Question: Is there a way to smooth the jagged edges of a transformed (translated and rotated) BufferedImage?
A zoomed in view of a test image:

(Note that this is not the actual BufferedImage that will be used, only for demonstrating here).
Bilinear interpolation, quality rendering and on antialiasing RenderHints have been used, but the antialiasing only appears to work for Java drawn shapes. Clearly the white background and the black edges of the shape are not blended together like the interpolation of the grey and black.
What I want be achieved with a 1px transparent border around the image and let the interpolation do the work, but this feels redundant. Is there not a better way to do this?
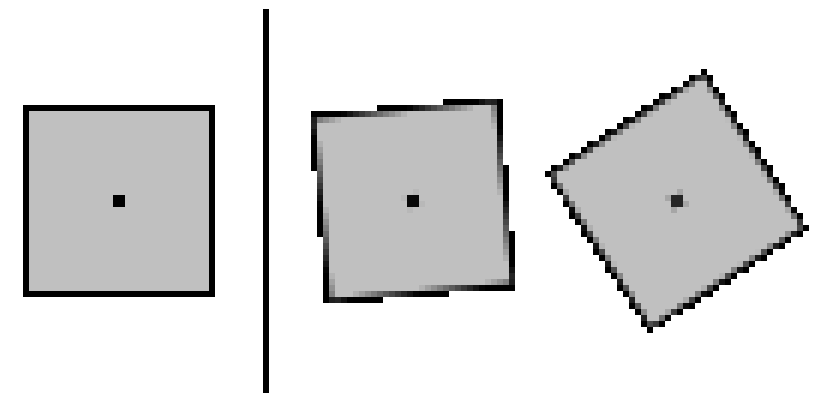
Answer: Yes, it's a known issue, but it's possible to work around this, using a clever trick I once found in <URL>:
> It is true that Sun's Java 2D implementation does not automatically antialias image edges when rendering with Graphics.drawImage(). However, there is a simple workaround: use TexturePaint and render a transformed/antialiased fillRect().
This is the code I use, adapted from the code in his blog:
'''
// For multiples of 90 degrees, use the much faster drawImage approach
boolean fast = ((Math.abs(Math.toDegrees(angle)) % 90) == 0.0);
int w = source.getWidth();
int h = source.getHeight();
// Compute new width and height
double sin = Math.abs(Math.sin(angle));
double cos = Math.abs(Math.cos(angle));
int newW = (int) Math.floor(w * cos + h * sin);
int newH = (int) Math.floor(h * cos + w * sin);
// Create destination image for painting onto
BufferedImage dest = new BufferedImage(newW, newH, BufferedImage.TYPE_INT_ARGB);
// Set up transformation around center
AffineTransform transform = AffineTransform.getTranslateInstance((newW - w) / 2.0, (newH - h) / 2.0);
transform.rotate(angle, w / 2.0, h / 2.0);
Graphics2D g = dest.createGraphics();
try {
g.transform(transform);
if (!fast) {
// Max quality
g.setRenderingHint(RenderingHints.KEY_ALPHA_INTERPOLATION,
RenderingHints.VALUE_ALPHA_INTERPOLATION_QUALITY);
g.setRenderingHint(RenderingHints.KEY_INTERPOLATION,
RenderingHints.VALUE_INTERPOLATION_BILINEAR);
g.setRenderingHint(RenderingHints.KEY_ANTIALIASING,
RenderingHints.VALUE_ANTIALIAS_ON);
// Here's the trick:
g.setPaint(new TexturePaint(source,
new Rectangle2D.Float(0, 0, source.getWidth(), source.getHeight())));
g.fillRect(0, 0, source.getWidth(), source.getHeight());
}
else {
// Multiple of 90 degrees:
g.drawImage(source, 0, 0, null);
}
}
finally {
g.dispose();
}
'''